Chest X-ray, AP view. Patient: 41 years old, sex M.
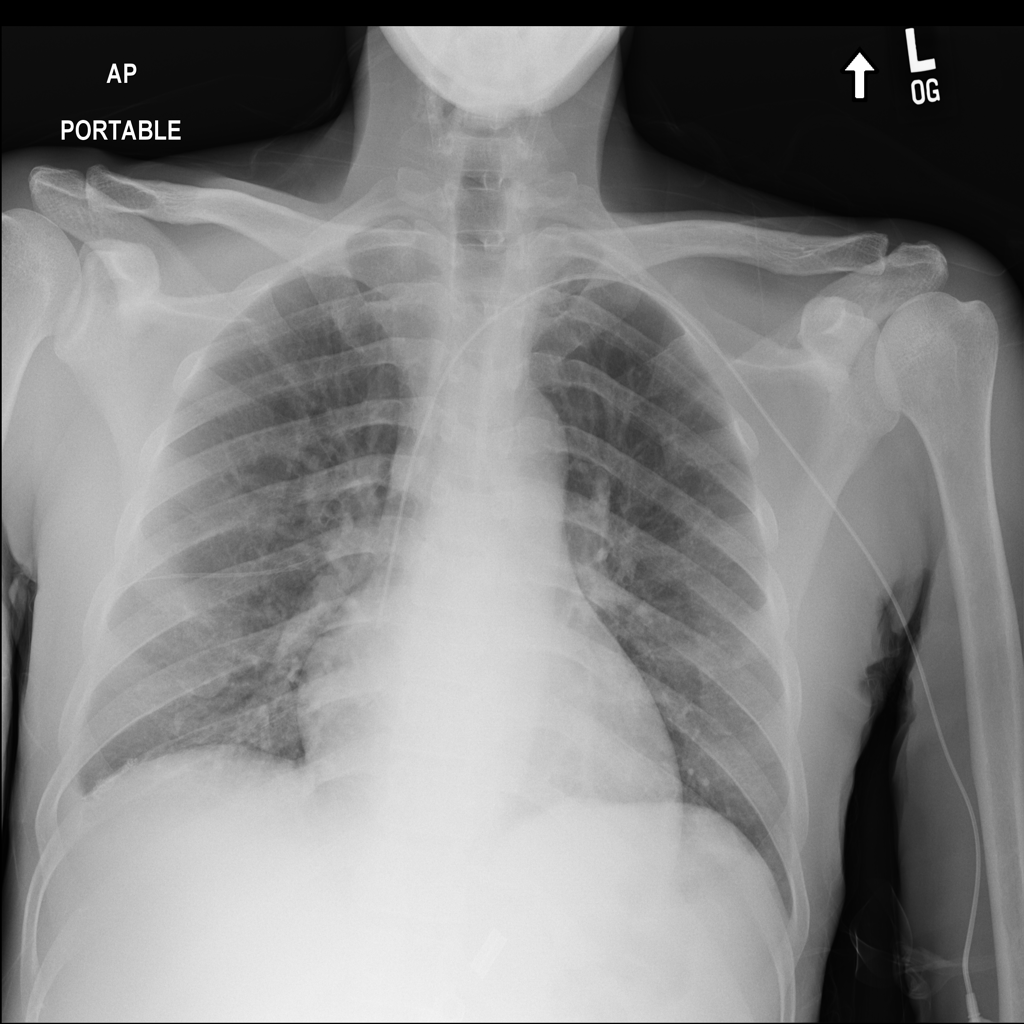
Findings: No Finding